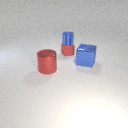
small red rubber cube to the left of large blue metal cube